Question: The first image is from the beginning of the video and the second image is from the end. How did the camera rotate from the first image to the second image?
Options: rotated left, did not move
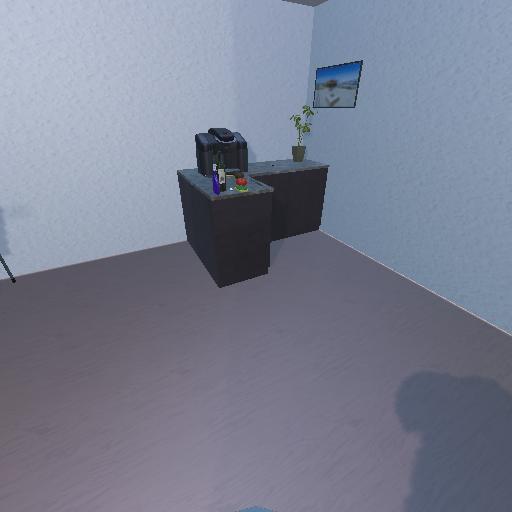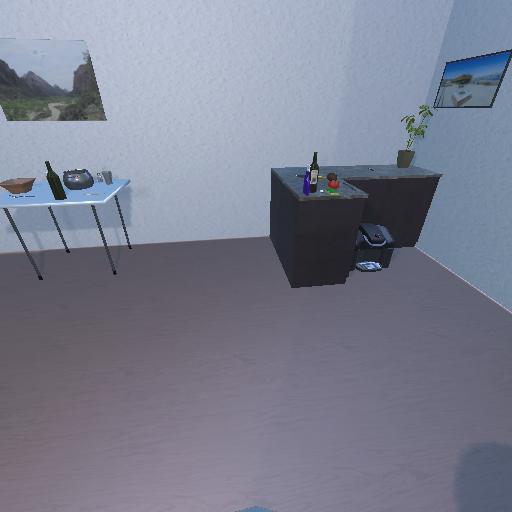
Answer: rotated left